Question: I've just started using <URL> and I'm running into trouble with DateTime Serialization and Deserialization using the JavaScriptSerializer.
I've updated the gifts model in Steves <URL> example from his blog to include a Modified DateTime field:
'''
public class GiftModel
{
public string Title { get; set; }
public double Price { get; set; }
public DateTime Modified { get; set; }
}
'''
Then I updated the Index.aspx to include the new field:
'''
<asp:Content ContentPlaceHolderID="MainContent" runat="server">
<h1>Gift list editor</h1>
<p>You have asked for <span data-bind="text: gifts().length">&nbsp;</span> gift(s)</p>
<form class="giftListEditor">
<table>
<tbody data-bind="template: { name: 'giftRowTemplate', foreach: gifts }"></tbody>
</table>
<button data-bind="click: addGift">Add Gift</button>
<button data-bind="enable: gifts().length > 0" type="submit">Submit</button>
</form>
<script type="text/html" id="giftRowTemplate">
<tr>
<td>Gift name: <input class="required" data-bind="value: Title, uniqueName: true"/></td>
<td>Price: \$ <input class="required number" data-bind="value: Price, uniqueName: true"/></td>
<td>Modified: <input class="required date" data-bind="value: Modified, uniqueName: true"/></td>
<td><a href="#" data-bind="click: function() { viewModel.removeGift($data) }">Delete</a></td>
</tr>
</script>
<script type="text/javascript">
var initialData = <%= new JavaScriptSerializer().Serialize(Model) %>;
var viewModel = {
gifts : ko.observableArray(initialData),
addGift: function () {
this.gifts.push({ Title: "", Price: "", Modified:"" });
},
removeGift: function (gift) {
this.gifts.remove(gift);
},
save: function() {
ko.utils.postJson(location.href, { gifts: this.gifts });
}
};
ko.applyBindings(document.body, viewModel);
$("form").validate({ submitHandler: function() { viewModel.save() } });
</script> </asp:Content>
'''
However when the JavaScriptSerializer serializes the Model
'''
var initialData = <%= new JavaScriptSerializer().Serialize(Model) %>;
'''
the Modified Date is coming out like this:

Also when using UK Dates I.e. 25/01/2011 the JavaScriptSerializer.Deserialize throws the following exception:
> 25/01/2011 is not a valid value for
DateTime.
Although i'm having 2 problems here the main question is has anyone successfully used <URL>
Here's the code for the updated version of Steve Sanderson's koListEditor:
<URL>
Thanks
Dave
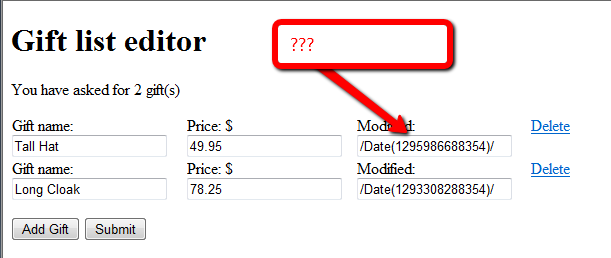
Answer: Well there are two options. You could do the simple fix by having a designated view model object which stores the preformated date time values as a string. This is generally what i do. I can then tryparse for the date value for validation.
The other option would be to implement a custom data binding. You can look at doing that <URL>. This would be the more elegant approach. The nice thing about this apporach, you can then create you UI generation code on binding allowing you to add date picker to the ui in the process.